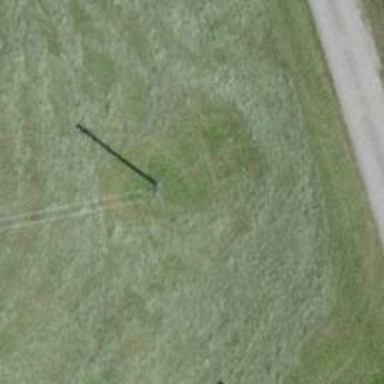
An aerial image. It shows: Utility pole in the area.